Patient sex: M
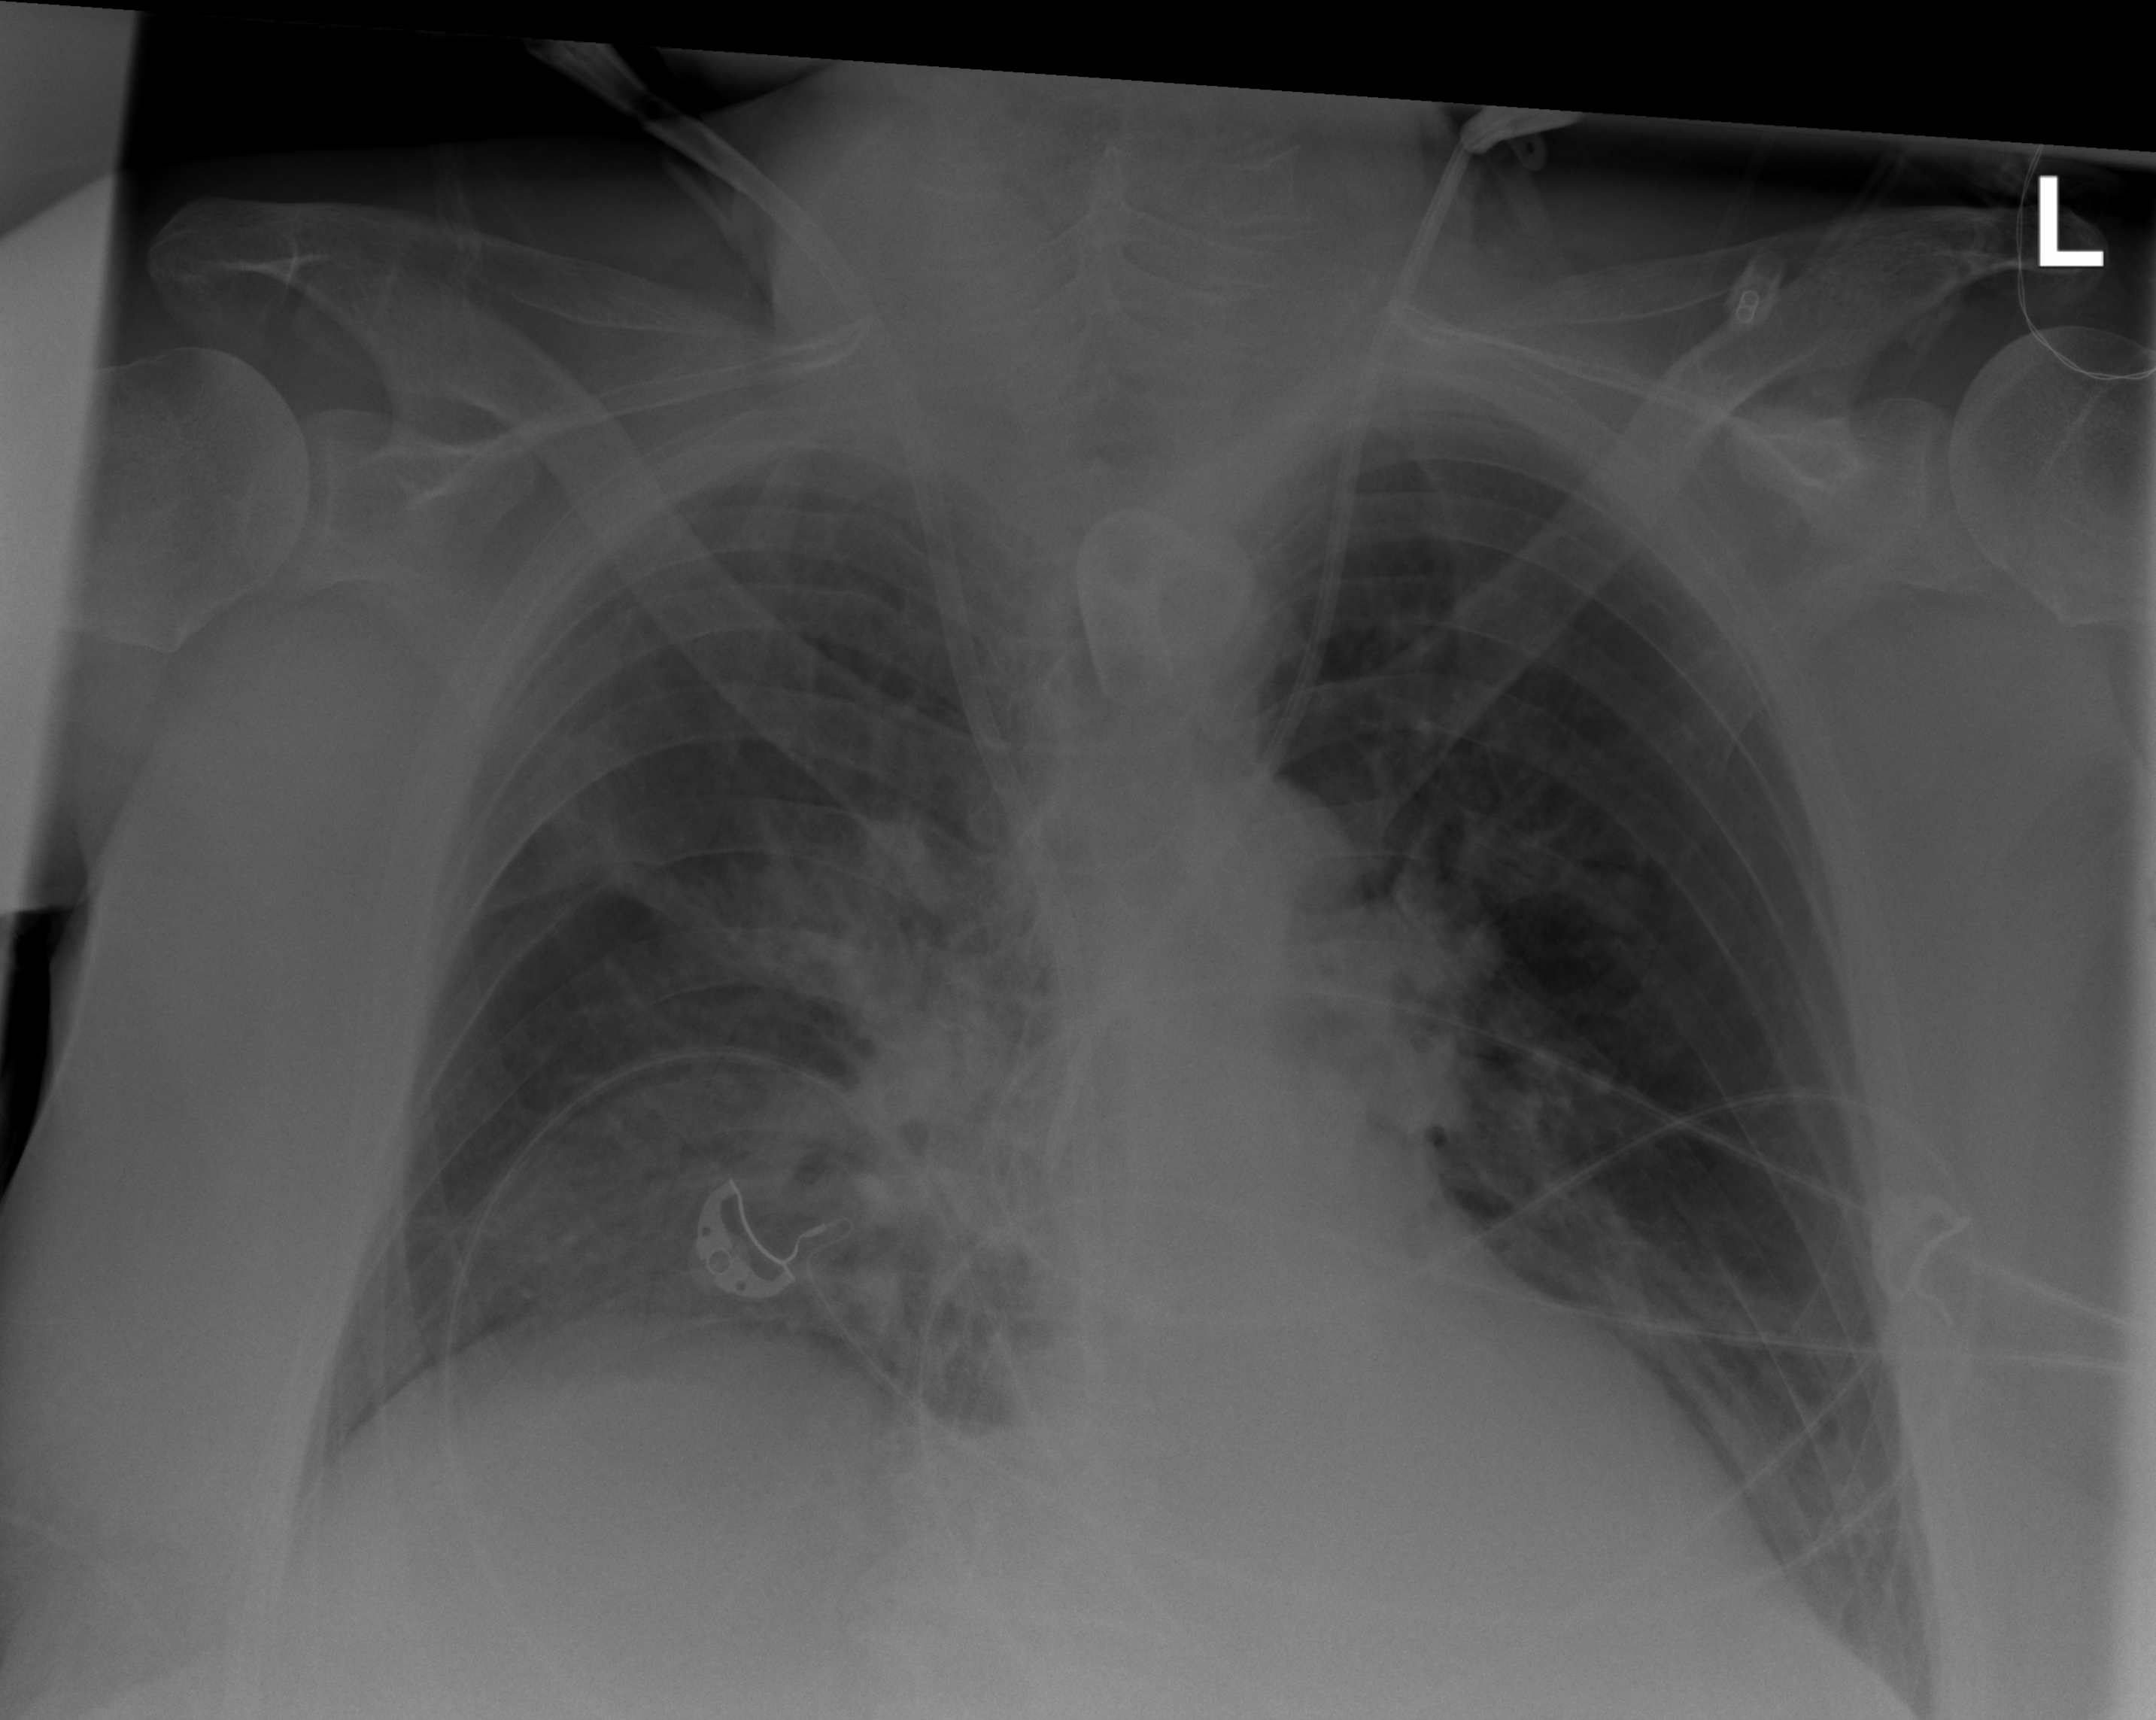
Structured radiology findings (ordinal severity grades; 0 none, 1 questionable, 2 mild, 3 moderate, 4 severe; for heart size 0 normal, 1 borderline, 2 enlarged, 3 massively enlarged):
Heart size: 1
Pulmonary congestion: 0
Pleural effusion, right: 0
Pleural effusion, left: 2
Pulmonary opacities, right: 2
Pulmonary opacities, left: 2
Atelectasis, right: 2
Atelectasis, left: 2